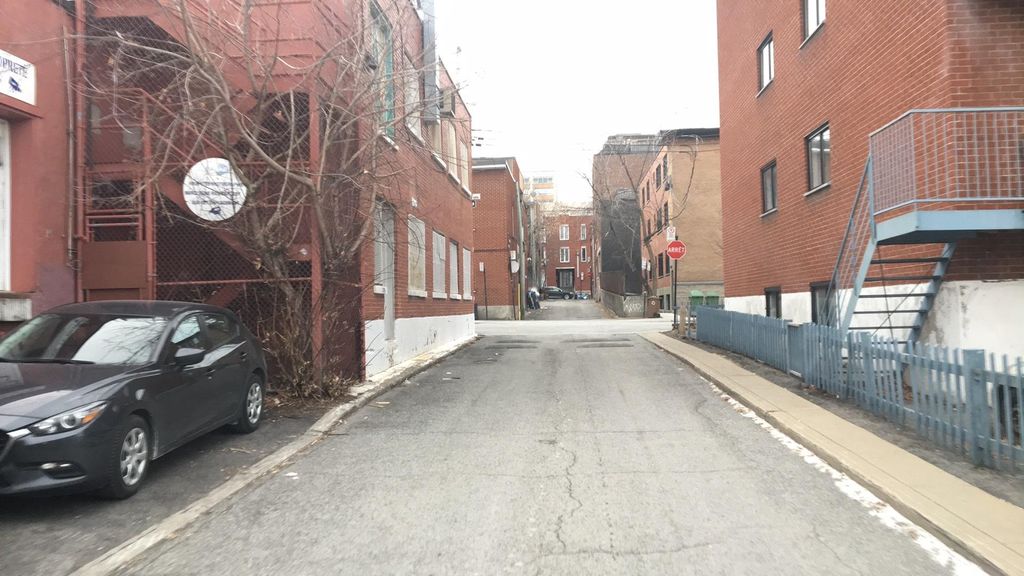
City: montreal